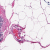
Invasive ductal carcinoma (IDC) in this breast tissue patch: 0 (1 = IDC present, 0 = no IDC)